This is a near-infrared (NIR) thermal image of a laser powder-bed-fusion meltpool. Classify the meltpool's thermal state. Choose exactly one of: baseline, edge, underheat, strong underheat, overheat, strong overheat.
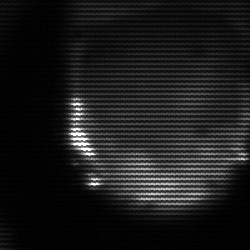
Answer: edge